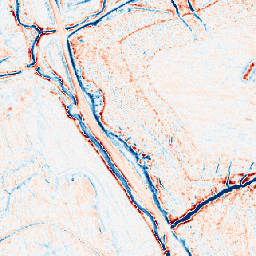
Category: edge_preserving
Decomposition family: anisotropic_diffusion
Decomposition parameters: iterations: 20
kappa: 10
gamma: 0.1
Upsampling method: area
Upsampling parameters: scale: 4
Upsampling scale: 4